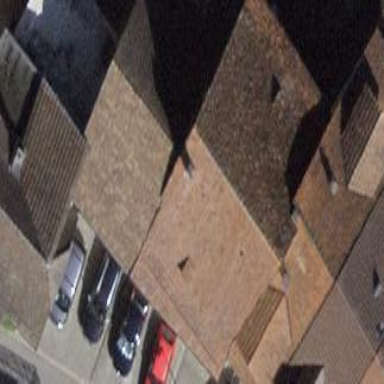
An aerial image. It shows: Building with tile roof.